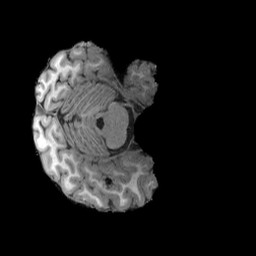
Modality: T1w
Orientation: axial